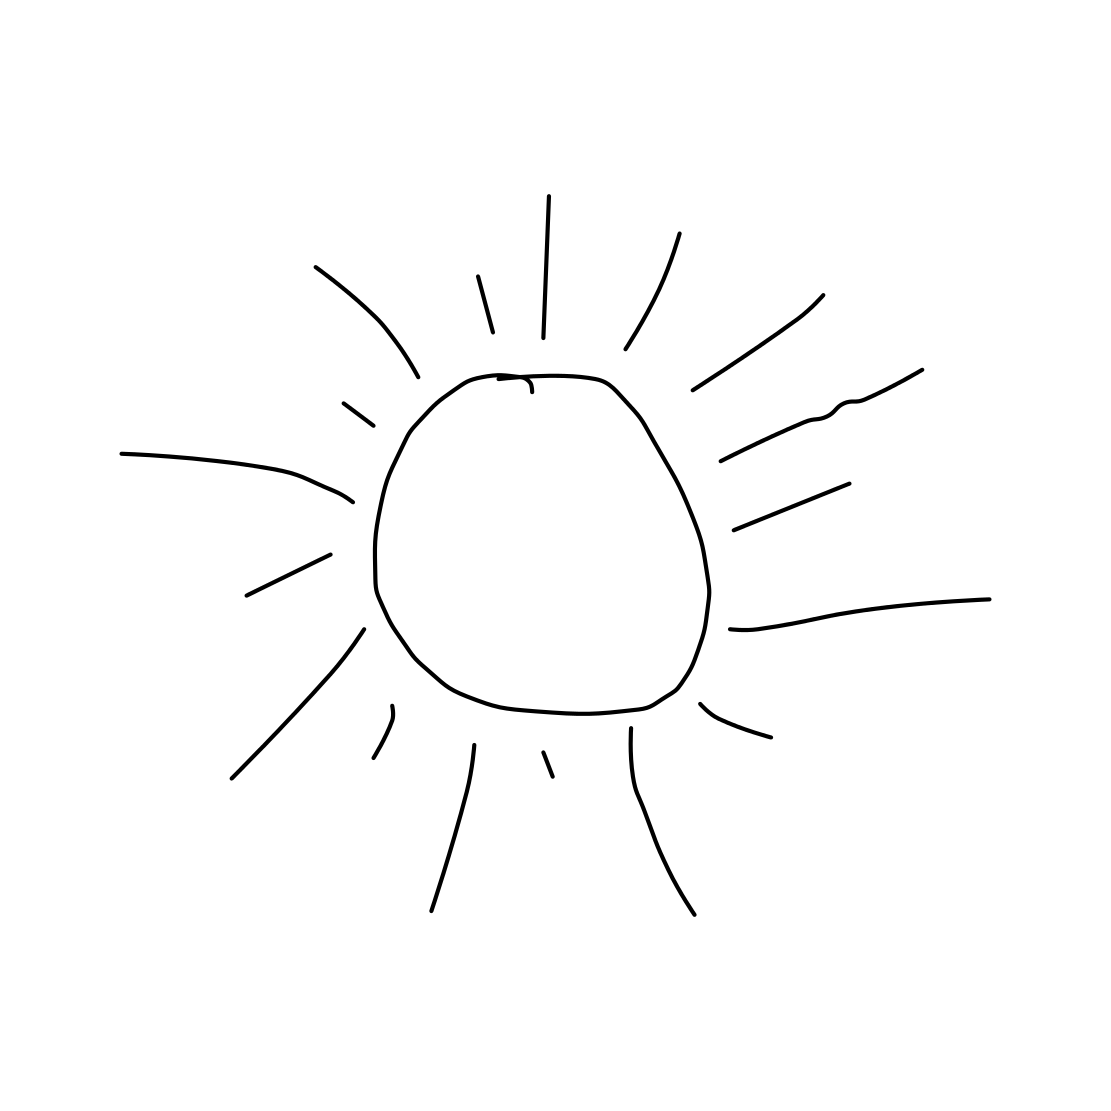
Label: sun